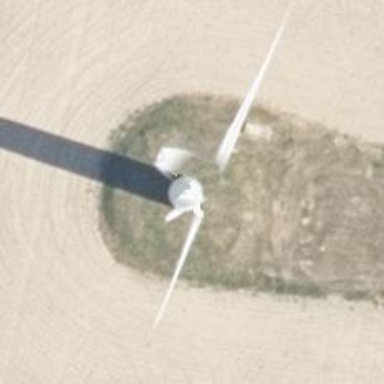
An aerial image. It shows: Wind power generator.